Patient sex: M
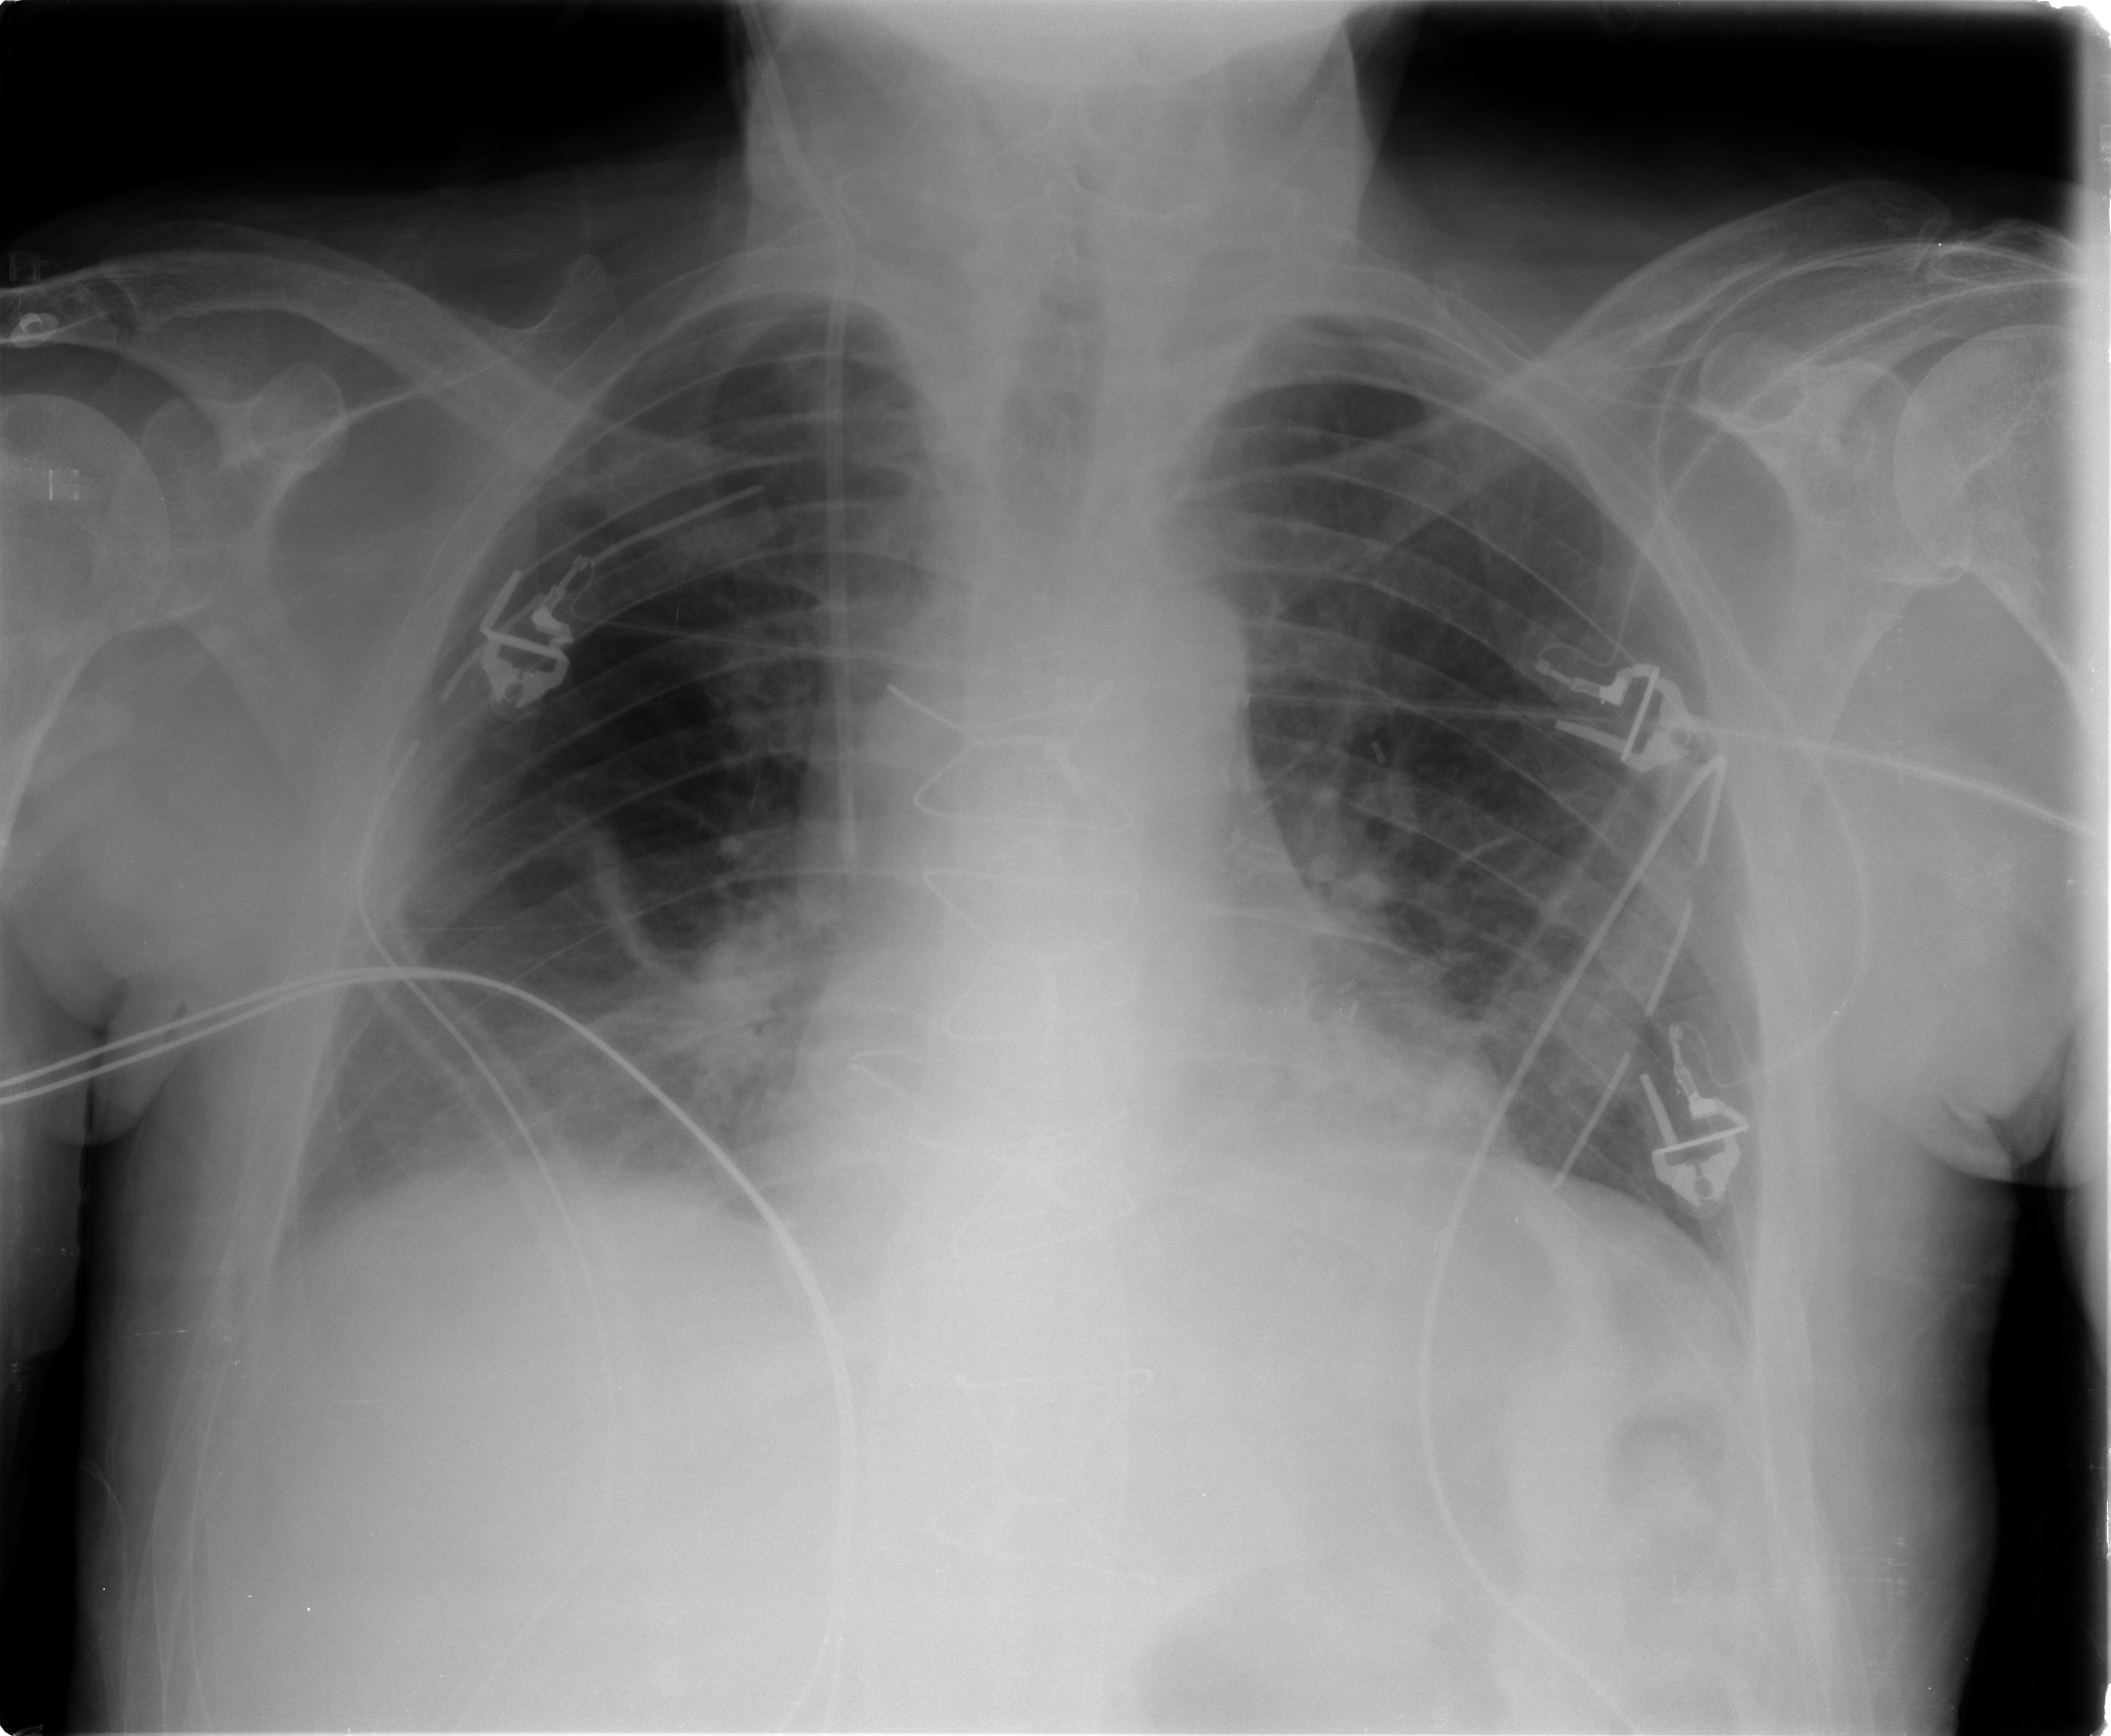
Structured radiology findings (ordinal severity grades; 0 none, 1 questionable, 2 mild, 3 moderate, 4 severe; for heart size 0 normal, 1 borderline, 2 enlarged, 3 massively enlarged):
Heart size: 0
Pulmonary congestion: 2
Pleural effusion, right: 1
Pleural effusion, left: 0
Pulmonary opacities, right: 0
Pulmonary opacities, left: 0
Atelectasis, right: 2
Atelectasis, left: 2